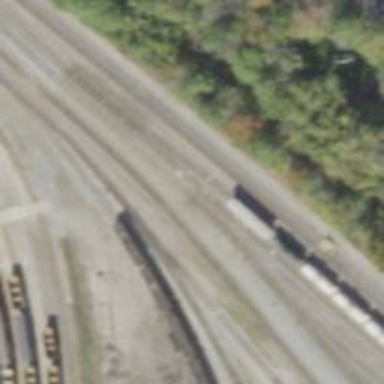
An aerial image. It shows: Railway yard.